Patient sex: M
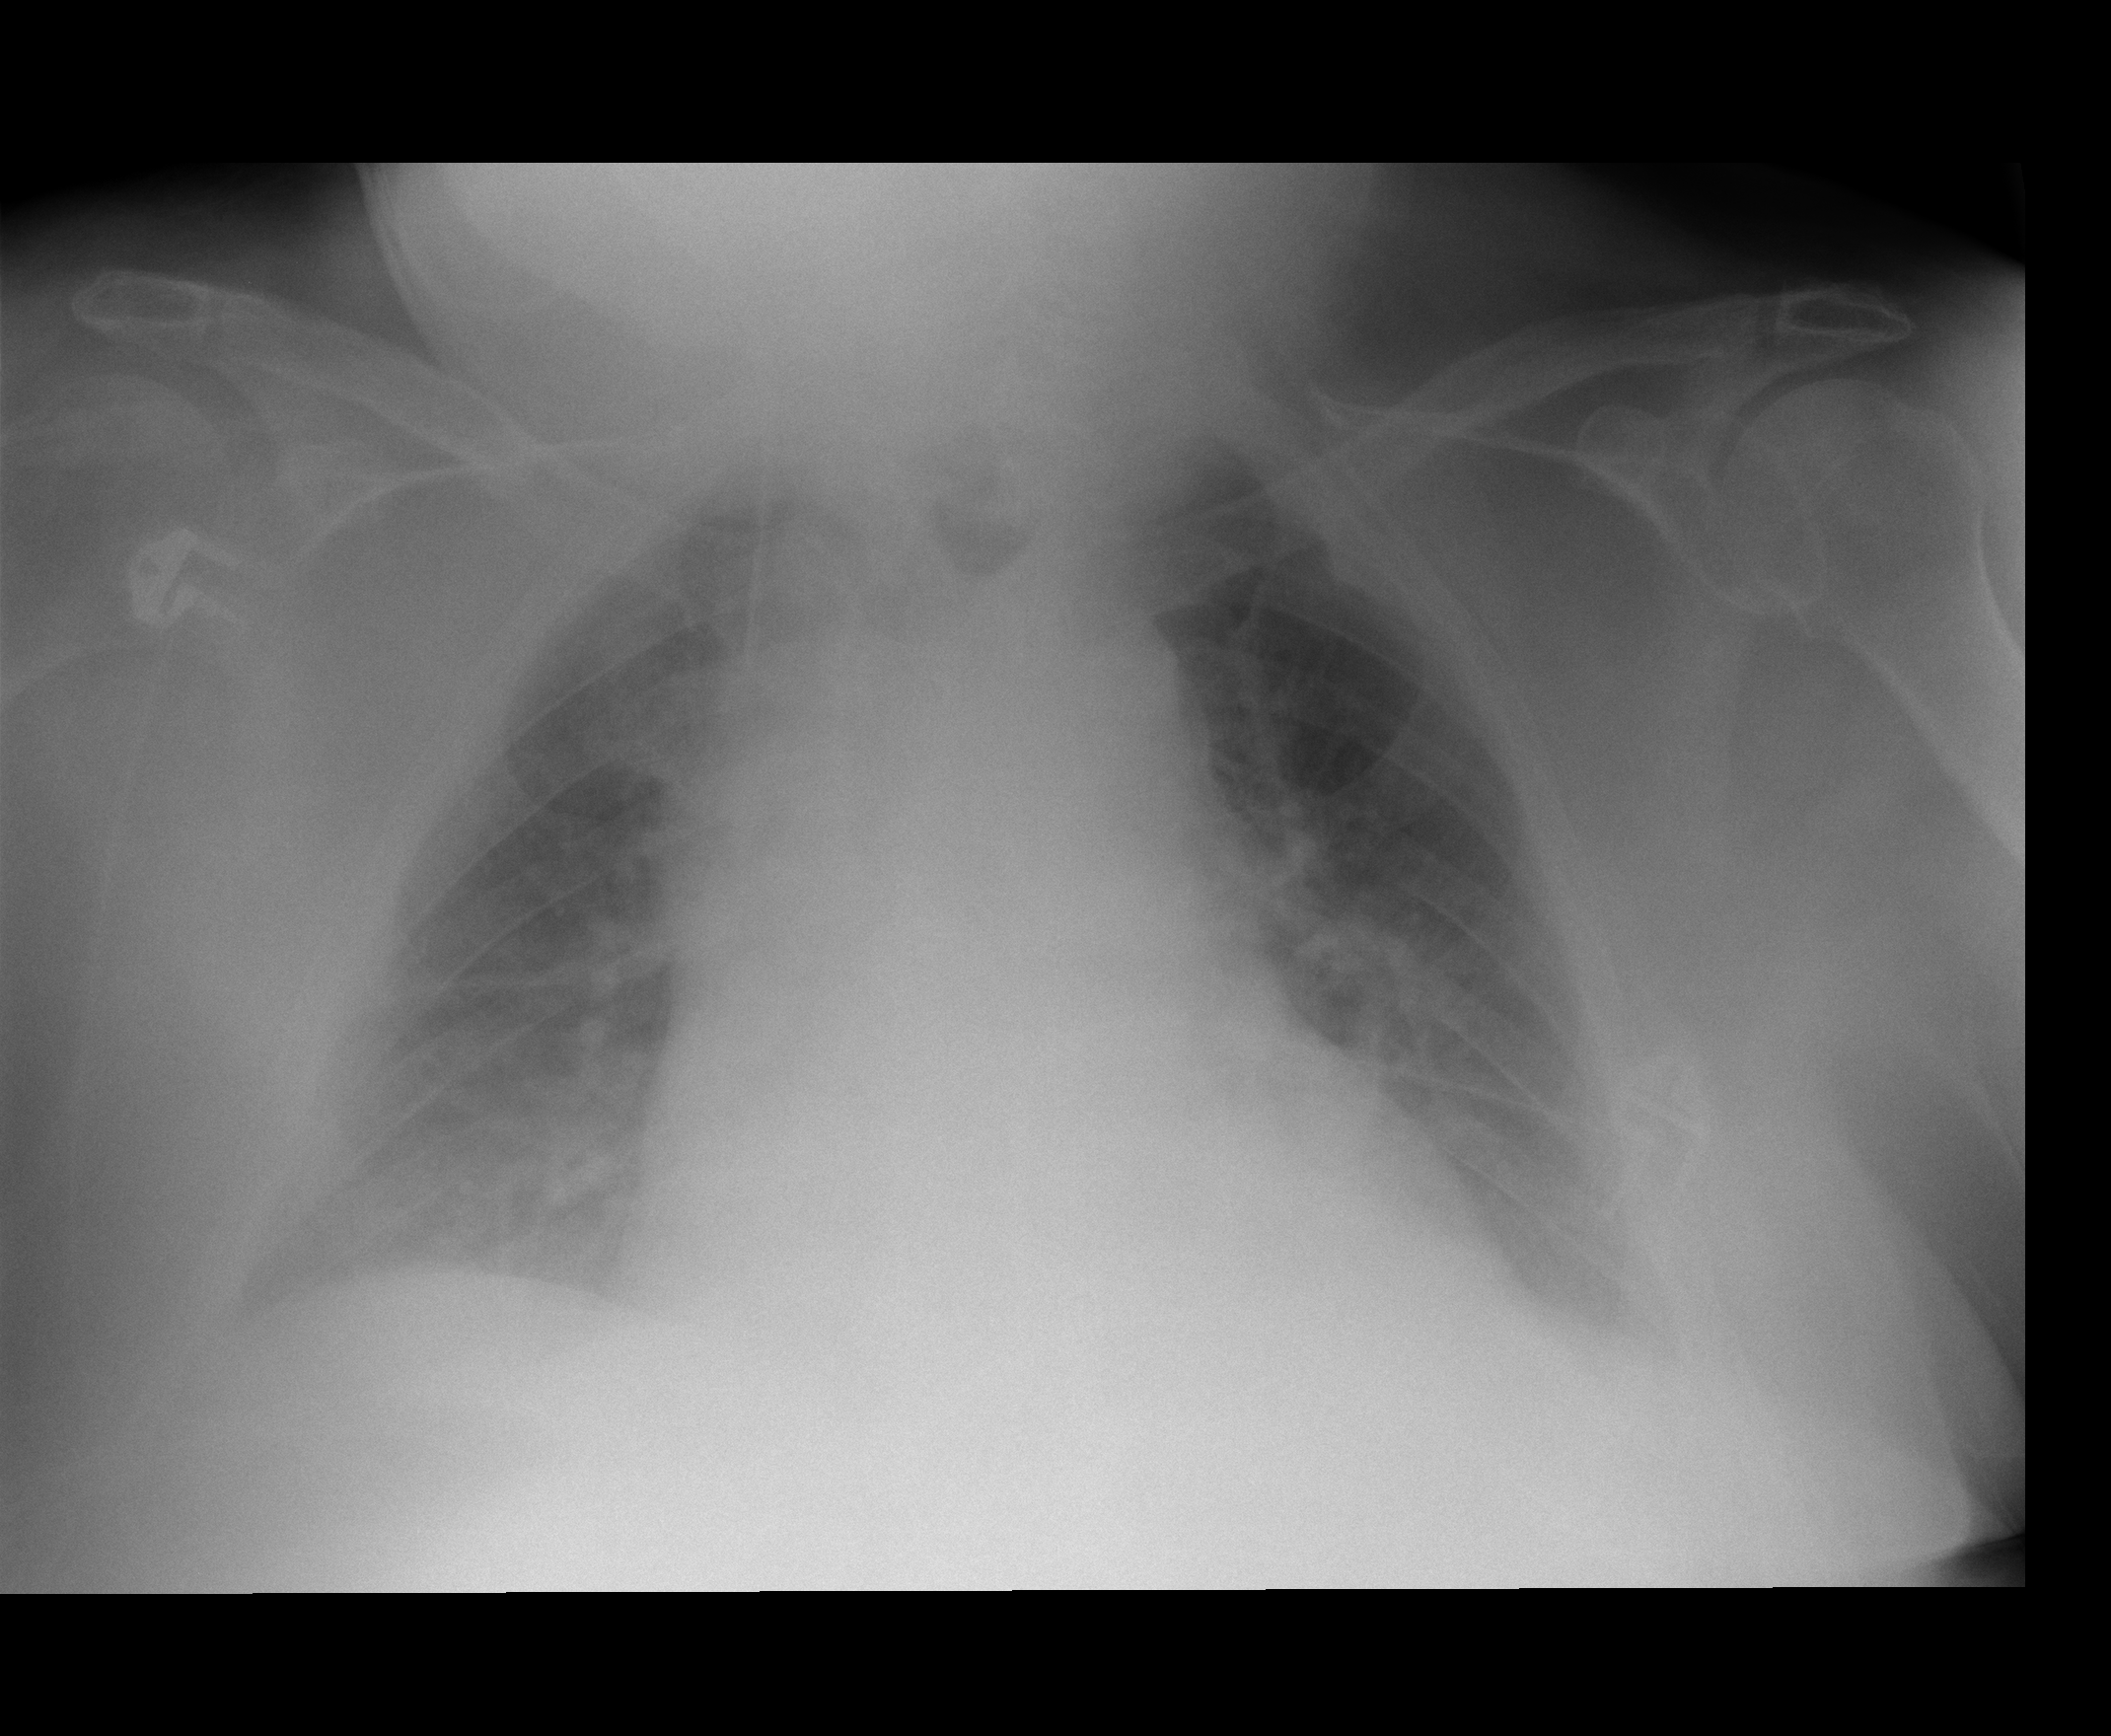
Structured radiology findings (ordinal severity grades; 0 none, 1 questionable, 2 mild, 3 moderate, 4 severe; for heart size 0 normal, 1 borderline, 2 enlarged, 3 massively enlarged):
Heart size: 1
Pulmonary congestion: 2
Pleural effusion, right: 0
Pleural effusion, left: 0
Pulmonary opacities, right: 0
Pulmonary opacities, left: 0
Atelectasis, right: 0
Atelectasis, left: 0